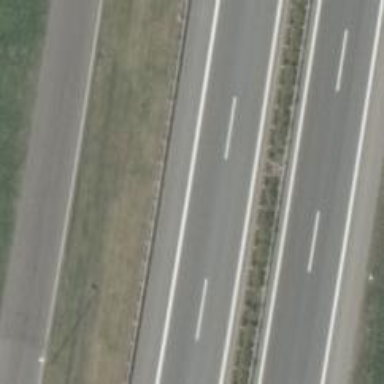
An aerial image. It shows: Asphalt motorway.